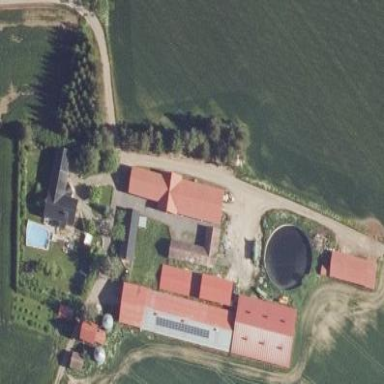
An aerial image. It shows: Farm with farmyard.